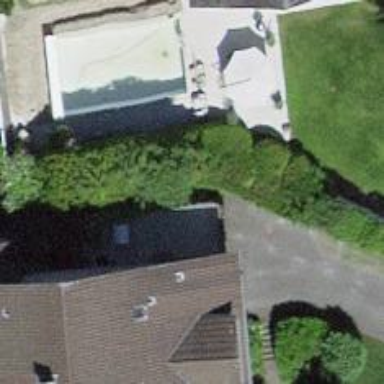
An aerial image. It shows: Hedge acting as barrier.